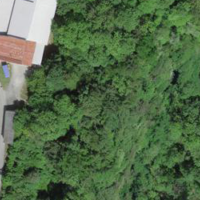
EUNIS habitat code: 53
Species observed at this site:
Fagus sylvatica